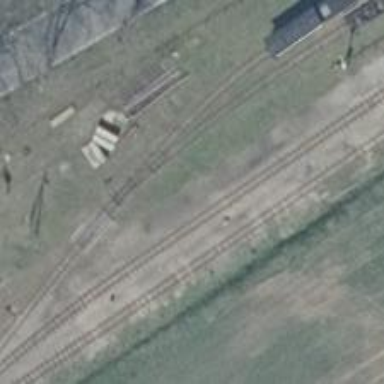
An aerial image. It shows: Preserved narrow-gauge railway yard.